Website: lowes
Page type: review-order
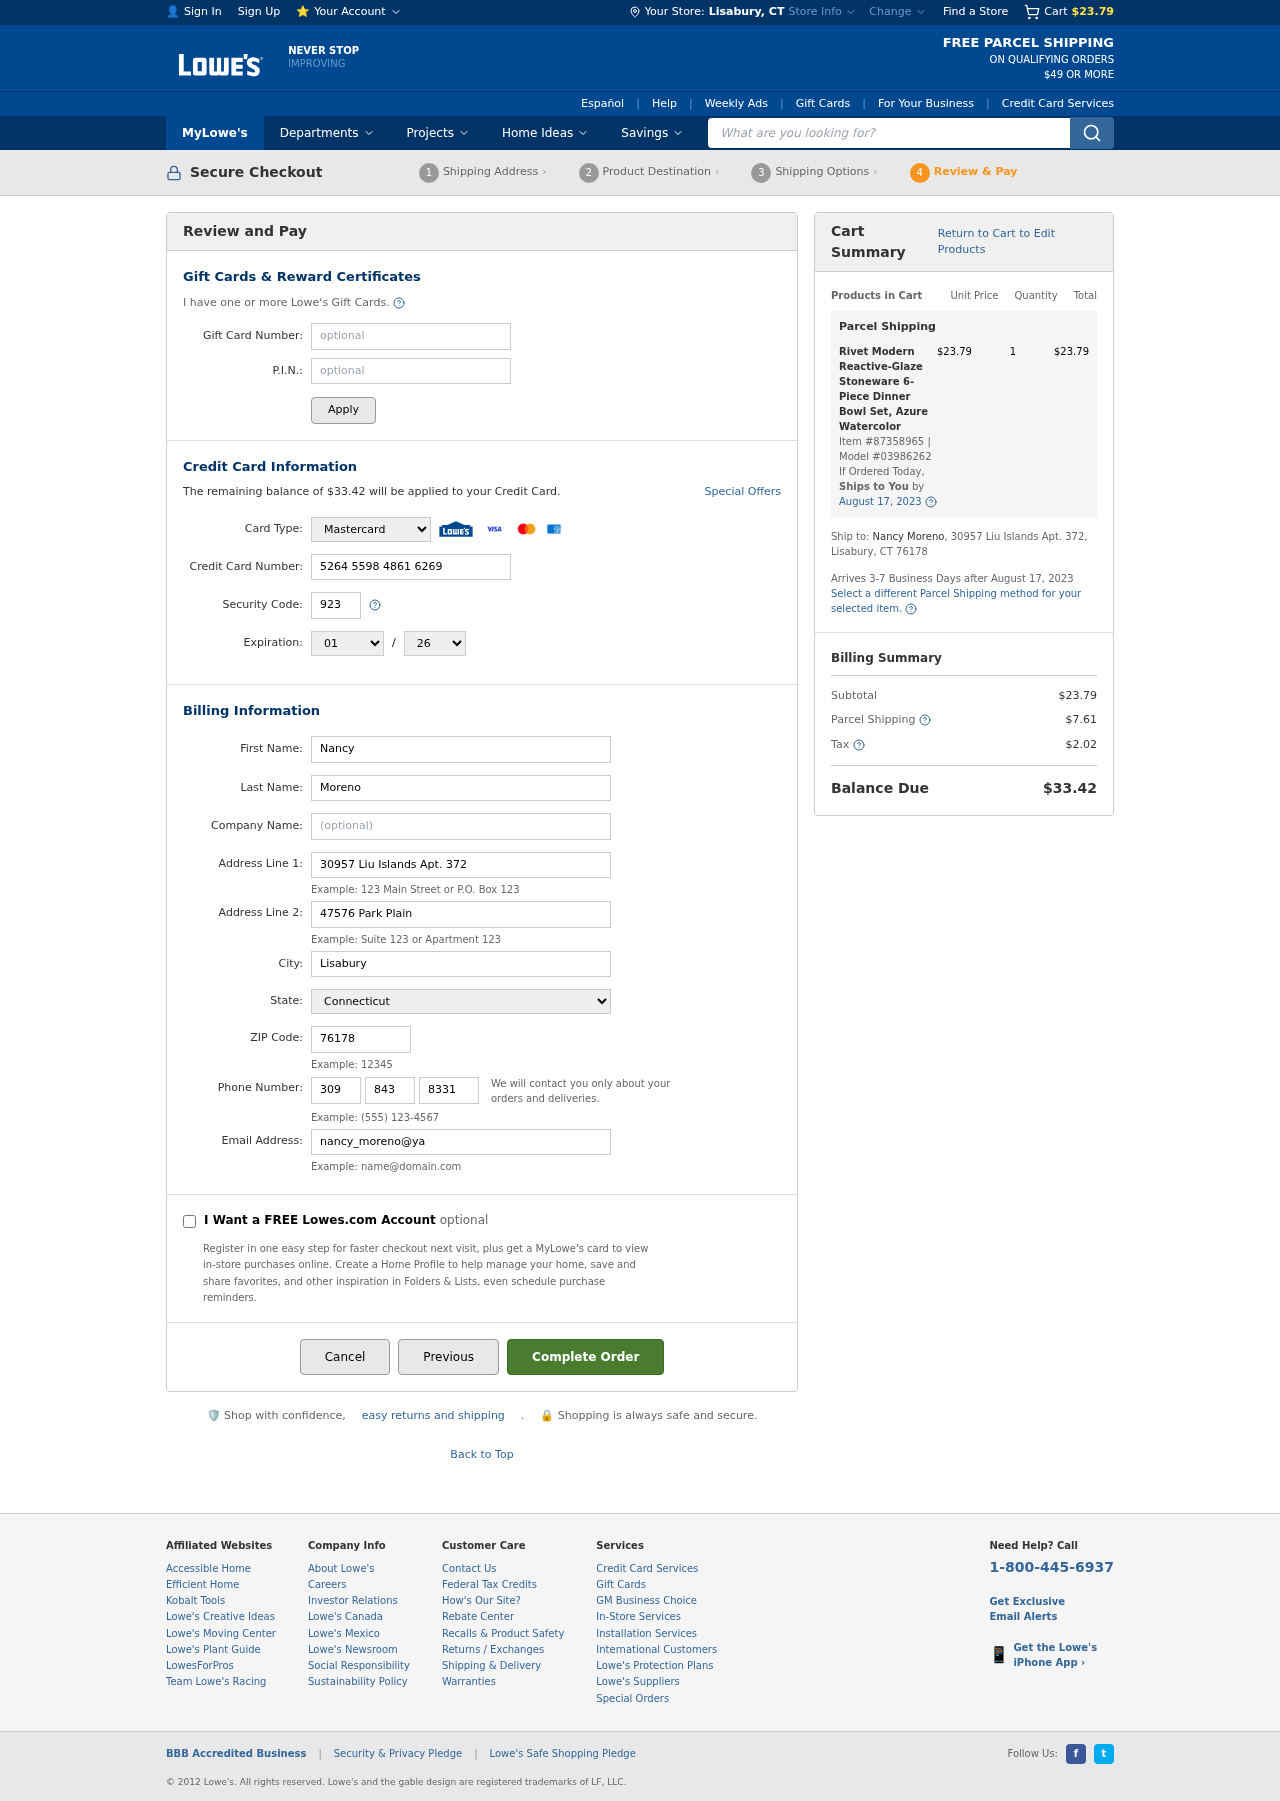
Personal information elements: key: PII_CARD_CVV
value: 923
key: PII_CARD_EXPIRY_MONTH
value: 01
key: PII_CARD_EXPIRY_YEAR
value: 26
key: PII_CARD_NUMBER
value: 5264 5598 4861 6269
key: PII_CARD_TYPE
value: Mastercard
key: PII_CITY
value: Lisabury
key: PII_CITY_STATE
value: Lisabury, CT
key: PII_EMAIL
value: nancy_moreno@yahoo.com
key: PII_FIRSTNAME
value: Nancy
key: PII_LASTNAME
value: Moreno
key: PII_PHONE_AREA
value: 309
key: PII_PHONE_PREFIX
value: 843
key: PII_PHONE_SUFFIX
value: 8331
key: PII_POSTCODE
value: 76178
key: PII_STATE
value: Connecticut
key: PII_STREET
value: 30957 Liu Islands Apt. 372
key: PII_STREET2
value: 30957 Liu Islands Apt. 372
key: PII_STREET2
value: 47576 Park Plain
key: PII_FULLNAME2
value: Nancy Moreno
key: PII_CITY_STATE_ZIP2
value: Lisabury, CT 76178
Product elements: key: PRODUCT1_NAME
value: Rivet Modern Reactive-Glaze Stoneware 6-Piece Dinner Bowl Set, Azure Watercolor
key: PRODUCT1_PRICE
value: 23.79
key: PRODUCT1_QUANTITY
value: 1
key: PRODUCT1_ITEM_NUMBER
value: Item #87358965
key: PRODUCT1_MODEL_NUMBER
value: Model #03986262
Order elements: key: ORDER_SUBTOTAL
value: $23.79
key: ORDER_BALANCE_DUE
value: $33.42
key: ORDER_SHIPPING_DATE
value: August 17, 2023
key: ORDER_ITEM_TOTAL
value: $23.79
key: ORDER_SHIPPING_DATE2
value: August 17, 2023
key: ORDER_SHIPPING_COST
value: $7.61
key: ORDER_TAX
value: $2.02
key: ORDER_TOTAL
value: $33.42
Search elements: key: HEADER_SEARCH
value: What are you looking for?